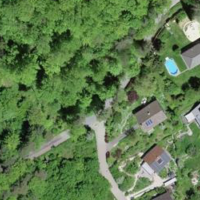
EUNIS habitat code: 55
Species observed at this site:
Campanula trachelium